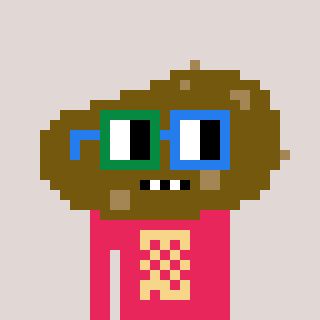
a pixel art character with square green and blue glasses, a potato-shaped head and a redpinkish-colored body on a warm background